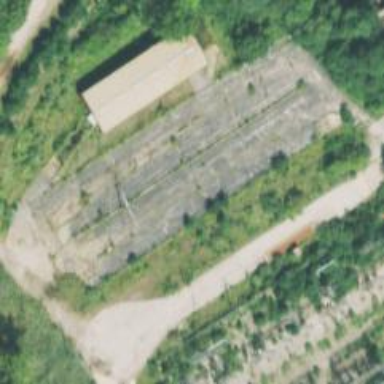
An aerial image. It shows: Disused railway spur service.